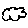
Label: cloud